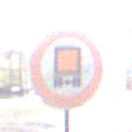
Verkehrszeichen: VerbotKennzeichnungspflichtigeKraftfahrzeugeGefaehrlicheGueter
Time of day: Midday
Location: Roofed (Special)
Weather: Overcast
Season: NotSpecified
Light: Natural